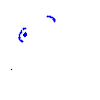
Particle: proton